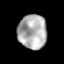
Tissue: prostate
Cell type: T cells
Senescence score: 0.3056
Nuclear area (px): 963
Mean DAPI intensity: 174.611